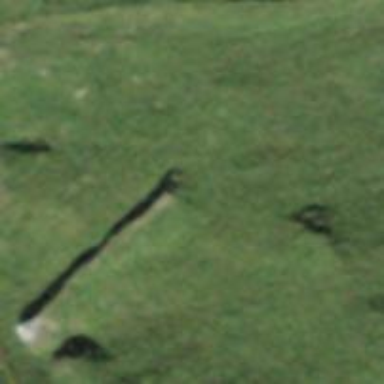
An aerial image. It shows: Dry stone wall barrier.